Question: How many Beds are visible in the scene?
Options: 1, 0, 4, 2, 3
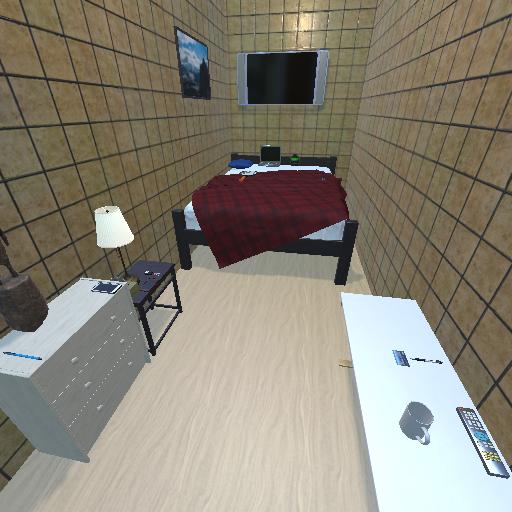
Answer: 1